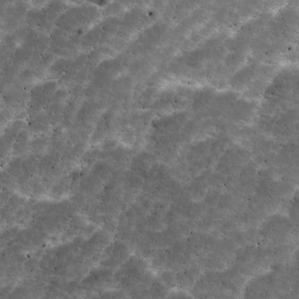
Label: non_frost